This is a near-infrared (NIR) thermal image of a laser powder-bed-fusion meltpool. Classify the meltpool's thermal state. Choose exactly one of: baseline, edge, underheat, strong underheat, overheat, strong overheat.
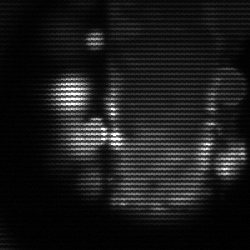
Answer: strong underheat